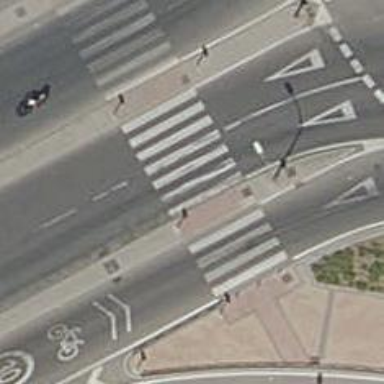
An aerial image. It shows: Crossing with traffic signals.